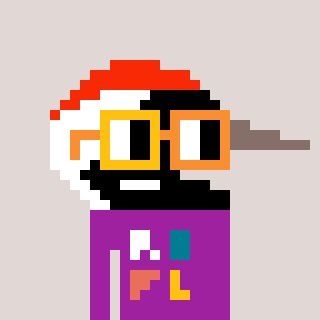
a pixel art character with square yellow and orange glasses, a crane-shaped head and a magenta-colored body on a warm background